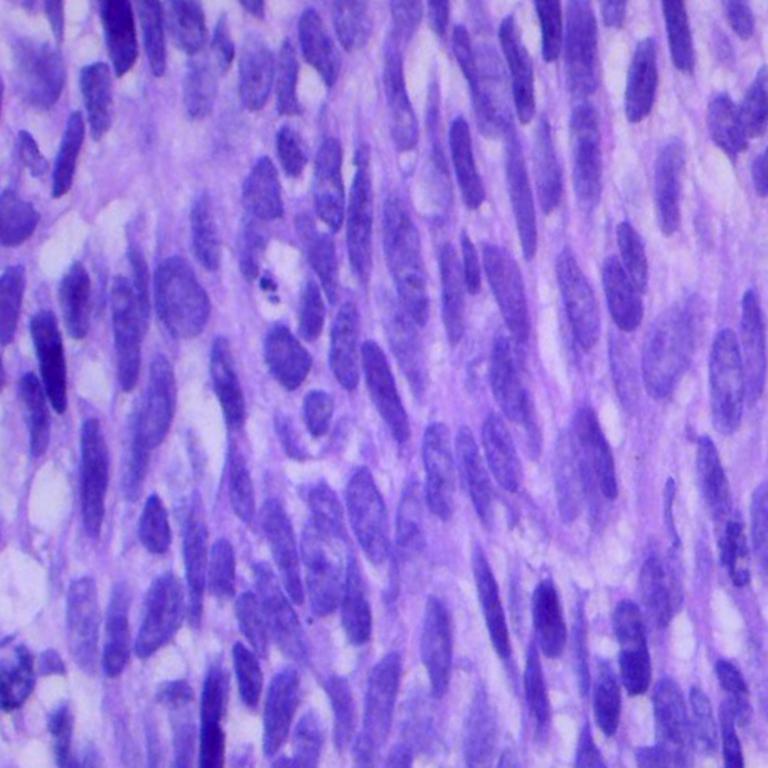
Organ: lung
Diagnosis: squamous carcinomas